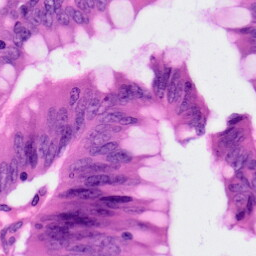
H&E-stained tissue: Colon